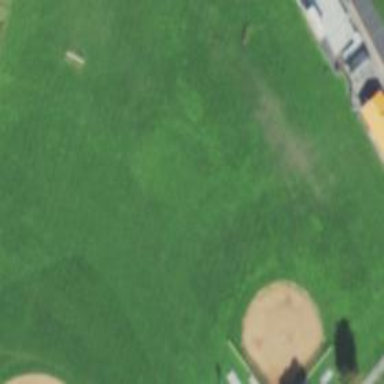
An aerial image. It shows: Baseball pitch for leisure and sports activities.